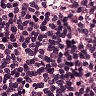
Metastatic tissue present: no